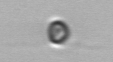
Label: flagellate